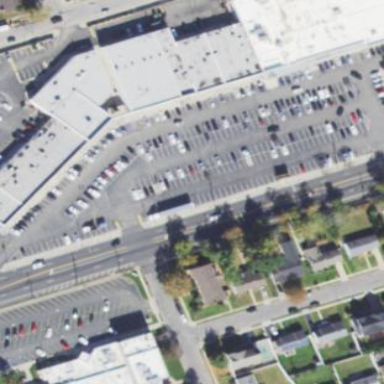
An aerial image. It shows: Retail area.